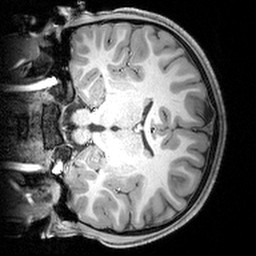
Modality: T1w
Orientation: coronal
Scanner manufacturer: siemens
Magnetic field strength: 3 T
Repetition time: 1.9 s
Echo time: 0.00397 s